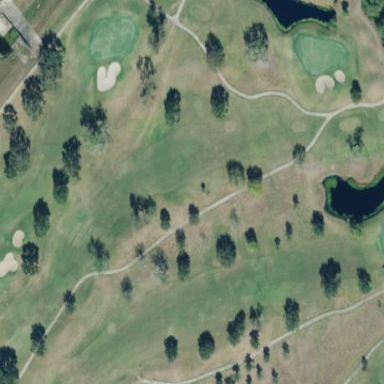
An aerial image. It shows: Scenic golf fairway.